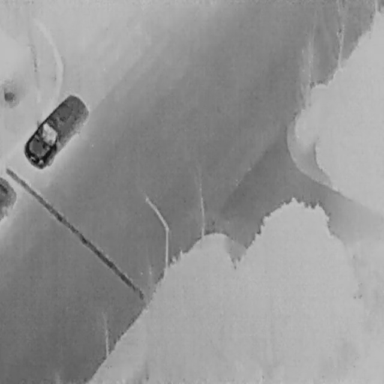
There is a Car in the infrared image.